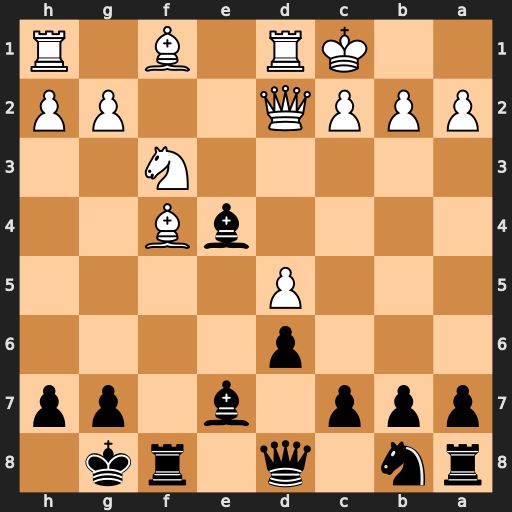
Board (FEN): rn1q1rk1/ppp1b1pp/3p4/3P4/4bB2/5N2/PPPQ2PP/2KR1B1R
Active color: b
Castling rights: -
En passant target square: -
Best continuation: Bxf3 gxf3 Rxf4